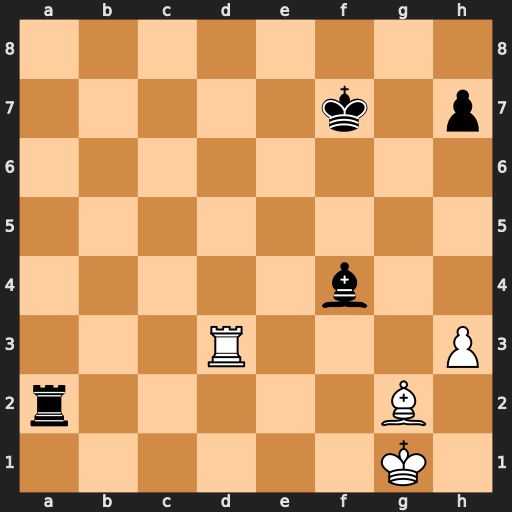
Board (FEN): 8/5k1p/8/8/5b2/3R3P/r5B1/6K1
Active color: w
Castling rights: -
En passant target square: -
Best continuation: Bd5+ Kf6 Bxa2